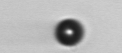
Label: bead